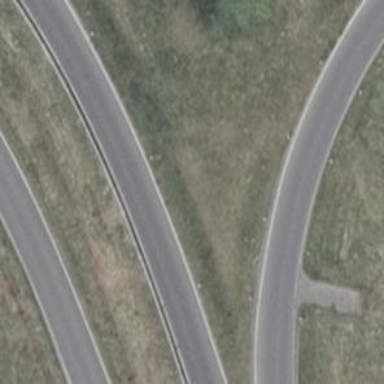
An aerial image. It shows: Asphalt trunk link motorroad.